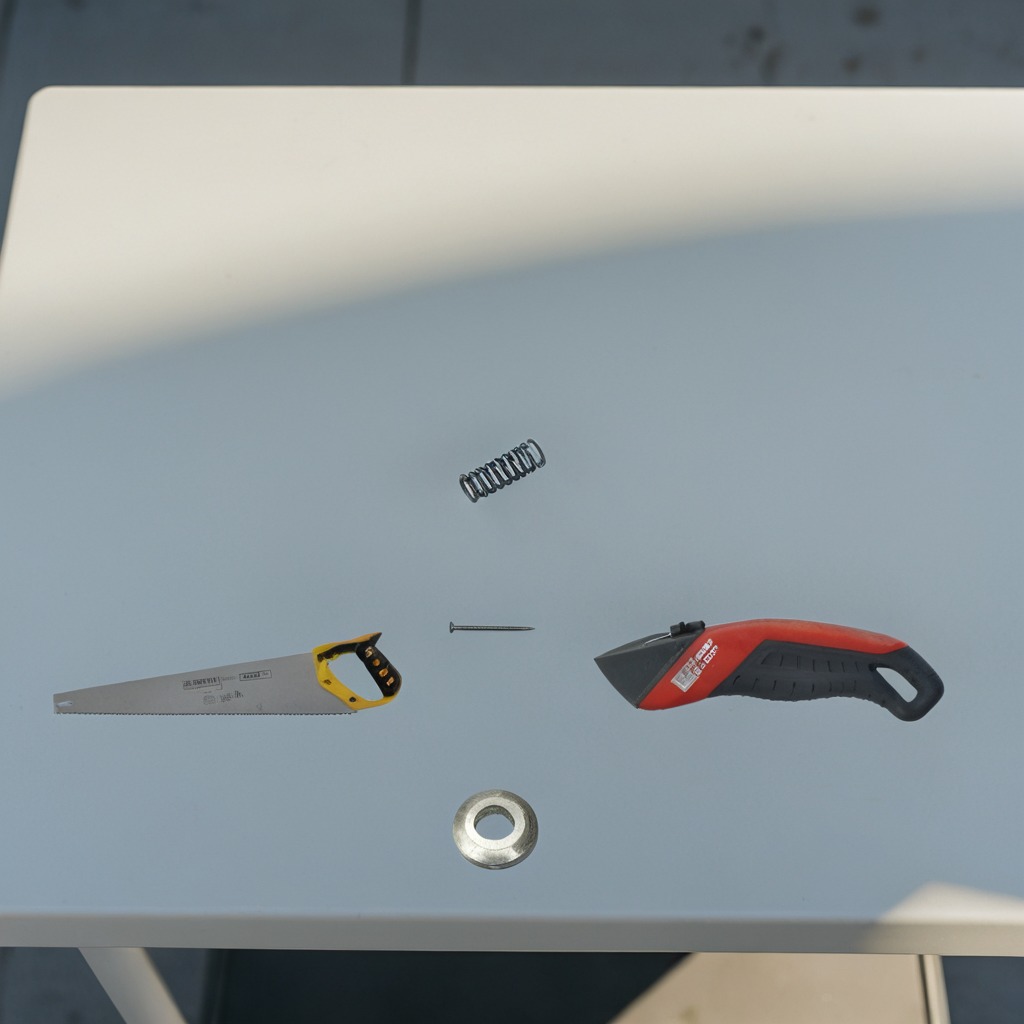
A utility knife, a flat metal washer, an iron nail, a coiled metal spring, and a handheld metal saw are lying on the textured surface.